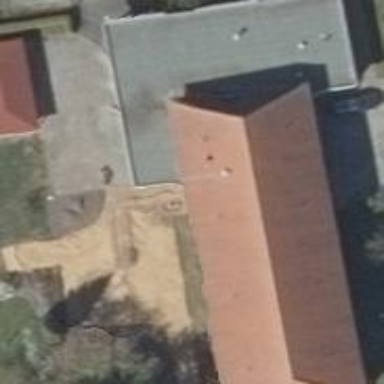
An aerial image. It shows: Motel that caters to tourists.